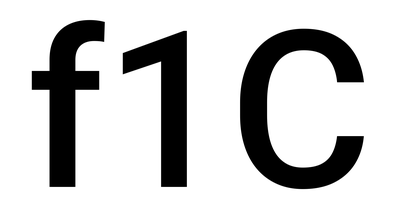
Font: Roboto_Medium